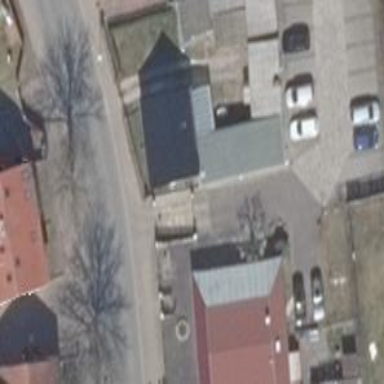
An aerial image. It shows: Pub.